Question: I am unable to initialize the vector with initial elements.
I am receiving this error:
> no instance of constructor "std:👎:vector<_Tp, _Allocator>::vector
[with _Tp=int, _Allocator=std:👎:allocator]" matches the
argument list

I am using VS Code on a MacBook Air M1.
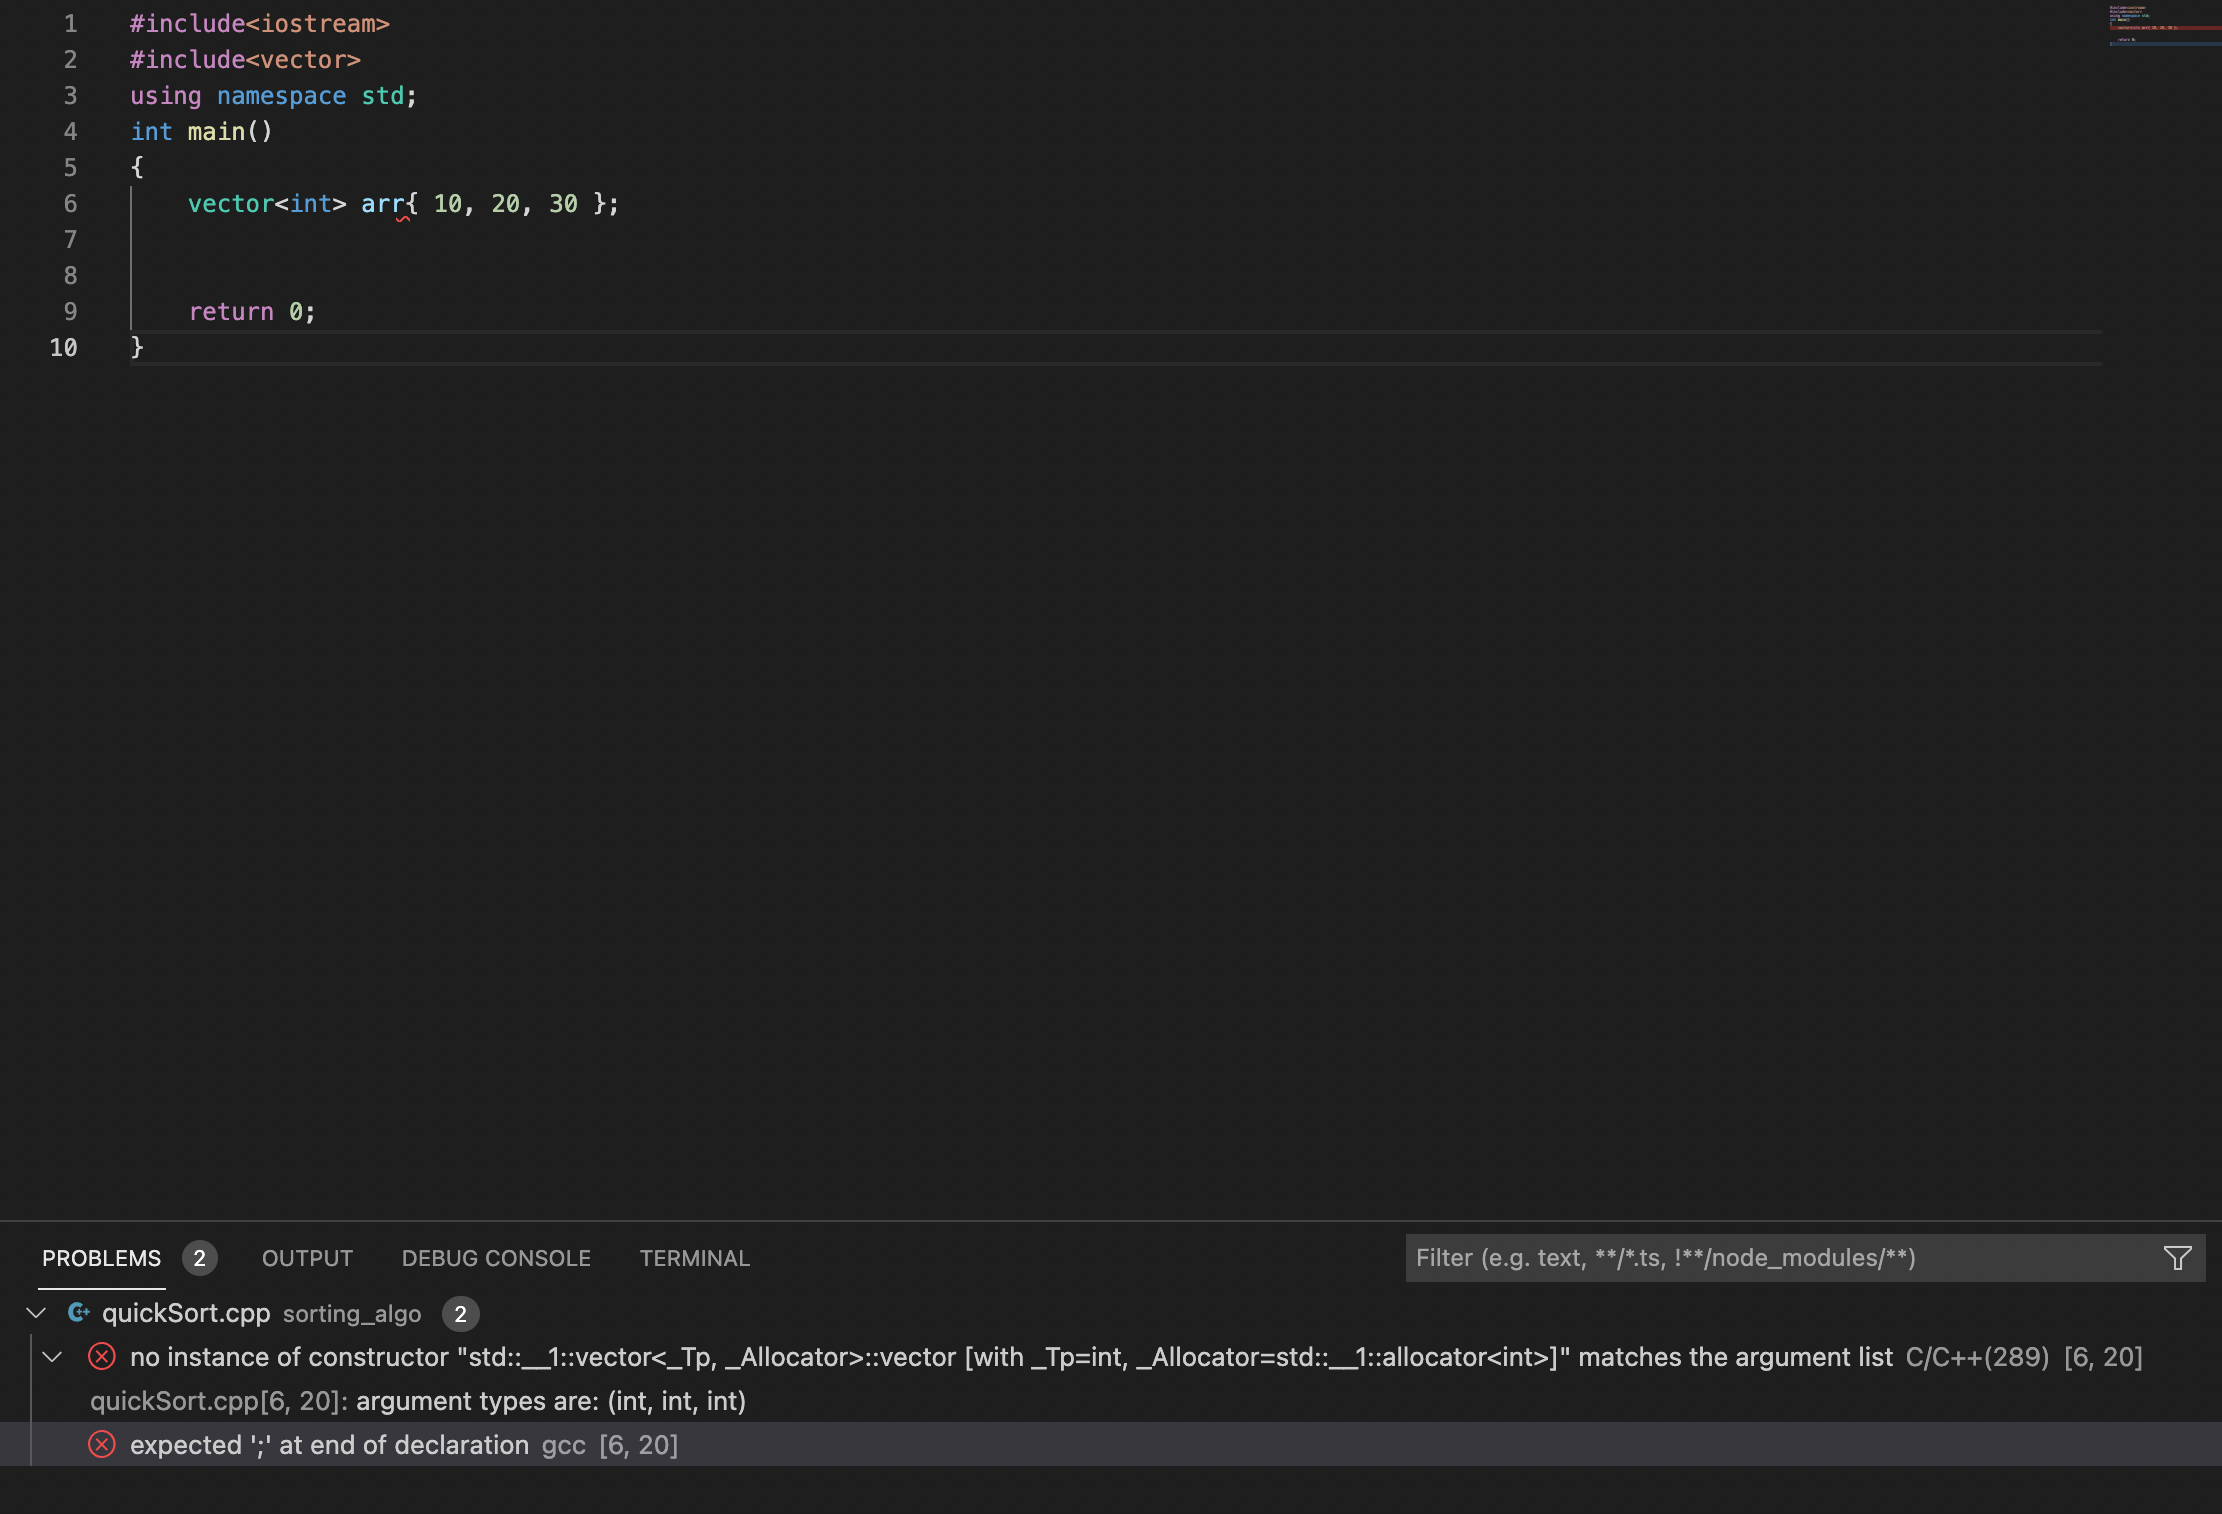
Answer: Thanks .
I have just changed my settings to c++14 and it worked <URL>.